Question: I am working on a Cordova project developed with Visual Studio Tools for Apache Cordova CTP 3.1 in Visual Studio 2013 Update 4. I have created a TFS build definition (I'm using TFS 2013) for the project that is able to build the project. I get the correct output, but this output is not copied to the specified dropped location or anywhere else.
I have tried a lot of things and nothing worked. I believe it must be related to the fact that the does not define and 'OutputType' or an 'OutputPath' for any configuration.
In the build definition for in I have selected . All I get there is the logs.
See the image below. the folder contains the sources and after the build the output of the Cordova build ( and ). However, I'd expect the content from to be copied to the upper level folder (as seen in the picture) and eventually on the drop location. This does not happen.

Any help is appreciated.
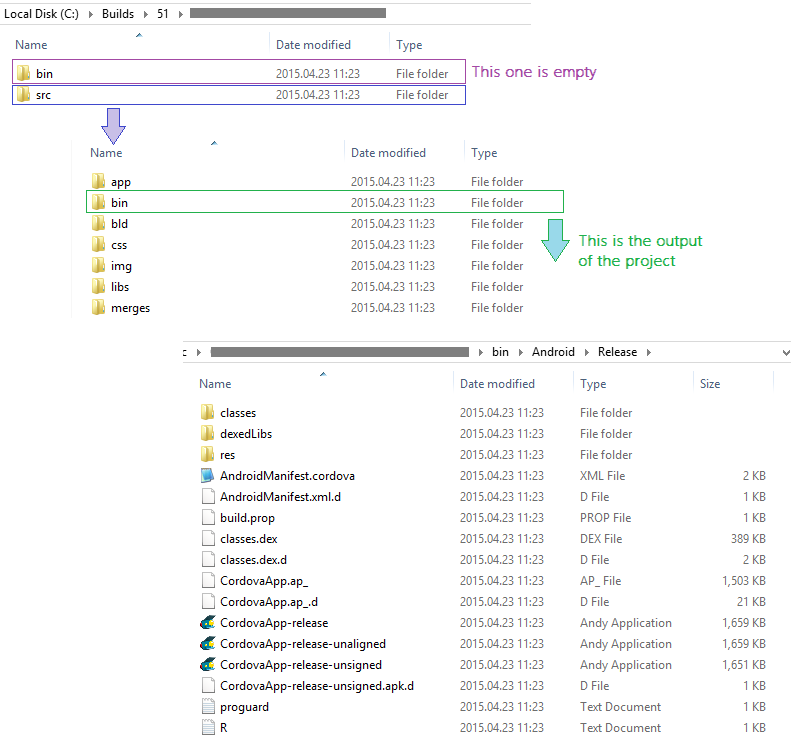
Answer: You can use a PowerShell script to get this to work.
'''
$packages = gci $Env:TF_BUILD_SOURCESDIRECTORY -recurse -include $("bin") | ?{ $_.PSIsContainer } | foreach { gci -Path $_.FullName -Recurse -include $("*.apk", "*.ipa", "*.plist", "*.xap") }
foreach ($file in $packages) {
Copy $file $Env:TF_BUILD_BINARIESDIRECTORY
}
gci $Env:TF_BUILD_SOURCESDIRECTORY -recurse -include $("AppPackages") | ?{ $_.PSIsContainer } | Copy -Destination $Env:TF_BUILD_BINARIESDIRECTORY -Recurse -Force
'''
Put this in a solution folder in the solution root so that it doesn't get added to the app package and check this in with your solution.
Then in your TFS build definition add a "Post-build script" that points to this script.